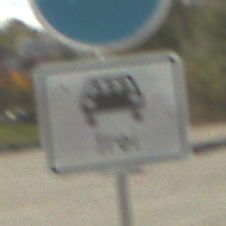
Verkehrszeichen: MehrfachbesetzePersonenkraftwagenFrei
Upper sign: Busssonderstreifen
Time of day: MorningAfternoon
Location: Outdoor (RoadRail)
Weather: PartlyCloudy
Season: NotSpecified
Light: Natural